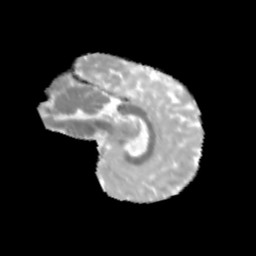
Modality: MD
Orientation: sagittal
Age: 12
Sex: female
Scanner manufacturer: siemens
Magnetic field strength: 3 T
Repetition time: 3.8 s
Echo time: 0.07 s